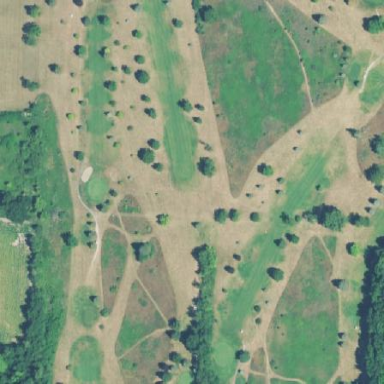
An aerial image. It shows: Golf rough area.